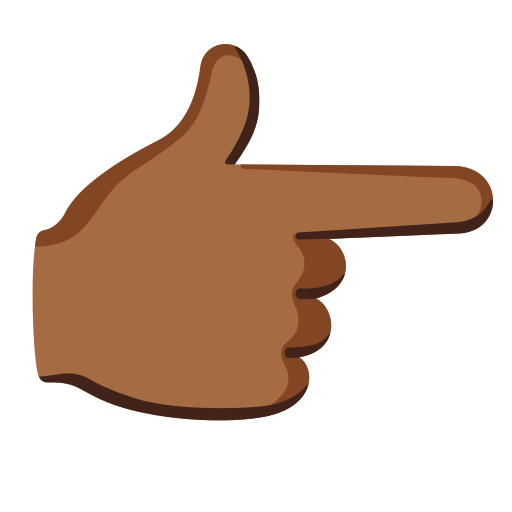
Emoji: 👉🏾